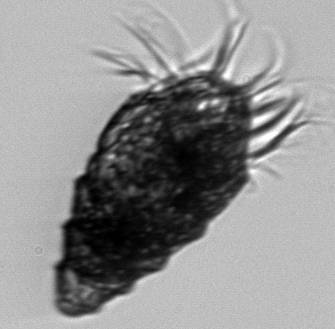
Label: Laboea_strobila